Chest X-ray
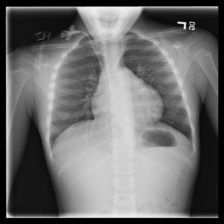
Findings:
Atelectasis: negative
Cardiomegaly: negative
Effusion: negative
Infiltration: negative
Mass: negative
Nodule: negative
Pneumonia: negative
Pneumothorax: negative
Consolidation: negative
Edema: negative
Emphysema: negative
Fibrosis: negative
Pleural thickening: negative
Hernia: negative